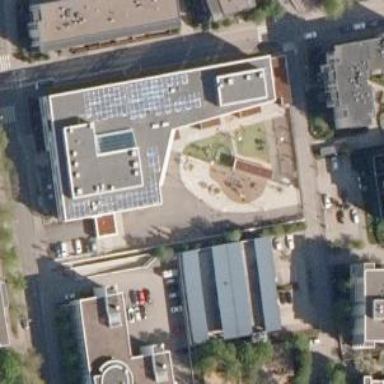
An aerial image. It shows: Kindergarten.